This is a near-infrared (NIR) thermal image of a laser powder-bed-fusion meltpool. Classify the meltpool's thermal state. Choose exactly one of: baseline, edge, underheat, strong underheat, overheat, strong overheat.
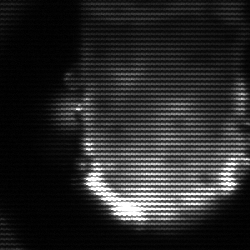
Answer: baseline